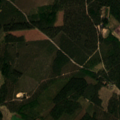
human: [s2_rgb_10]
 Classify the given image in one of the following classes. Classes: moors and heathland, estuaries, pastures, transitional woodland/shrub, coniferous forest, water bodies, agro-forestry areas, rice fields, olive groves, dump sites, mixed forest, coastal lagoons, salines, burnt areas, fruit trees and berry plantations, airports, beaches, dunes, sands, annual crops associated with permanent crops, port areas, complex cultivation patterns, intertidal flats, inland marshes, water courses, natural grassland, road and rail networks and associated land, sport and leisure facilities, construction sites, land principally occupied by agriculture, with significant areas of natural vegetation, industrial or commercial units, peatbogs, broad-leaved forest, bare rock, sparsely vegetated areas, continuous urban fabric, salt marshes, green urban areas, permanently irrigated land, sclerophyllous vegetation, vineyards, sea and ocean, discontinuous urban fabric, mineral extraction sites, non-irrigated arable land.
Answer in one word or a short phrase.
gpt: non-irrigated arable land, coniferous forest, transitional woodland/shrub